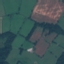
Land use / land cover: Pasture